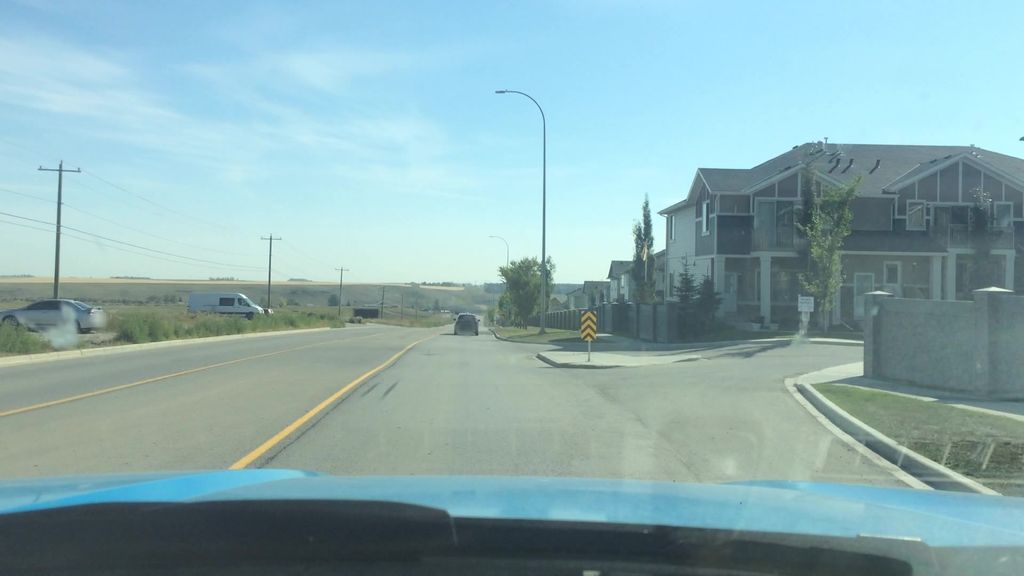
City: calgary